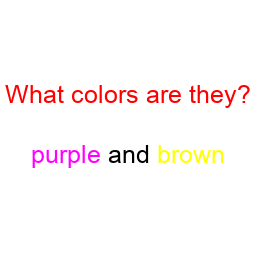
Color: magenta, yellow
Color name shown: purple, brown
Background color: white
Question text color: red